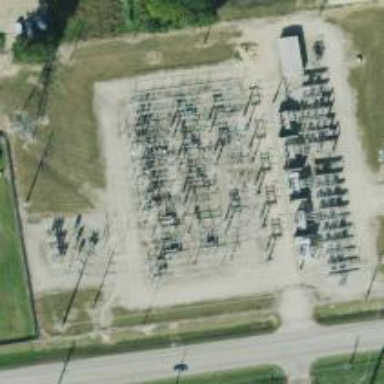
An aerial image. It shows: Switch for power supply.